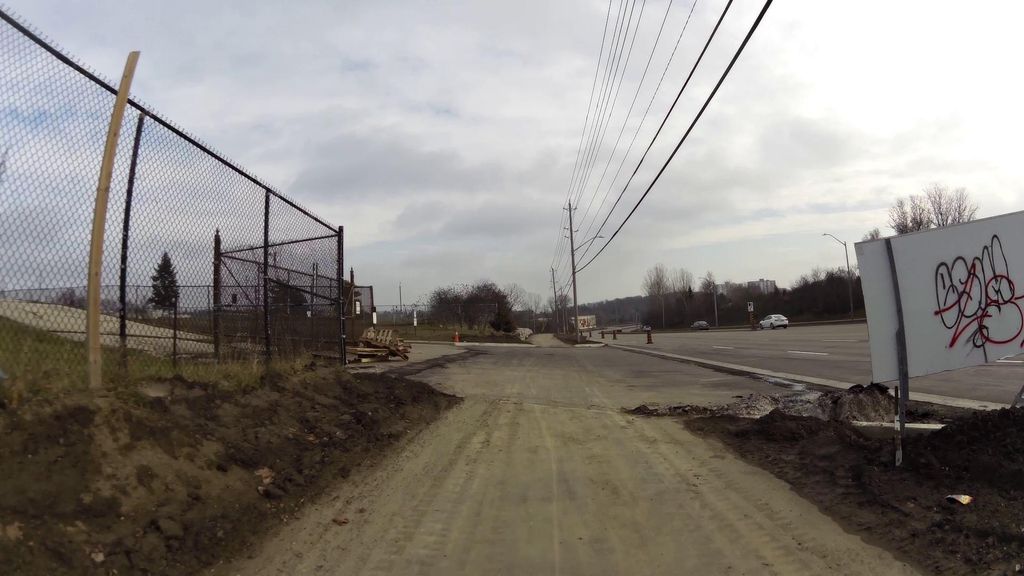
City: kitchener-waterloo